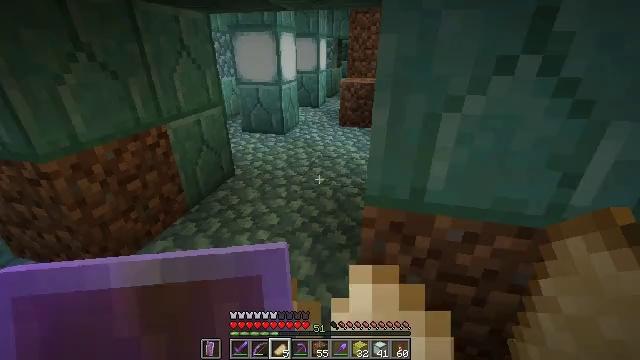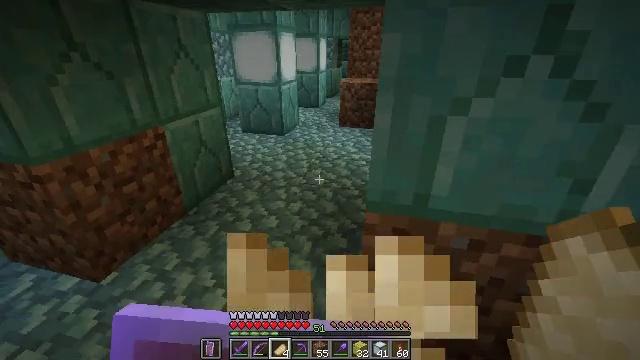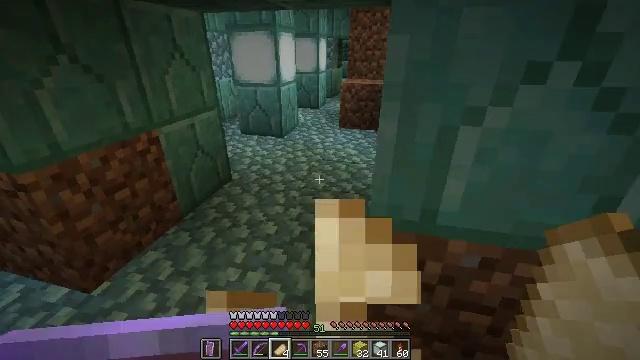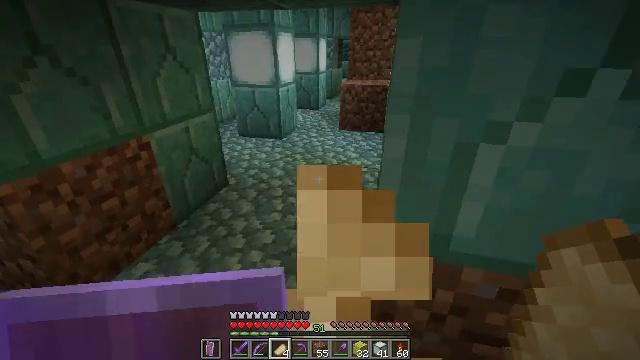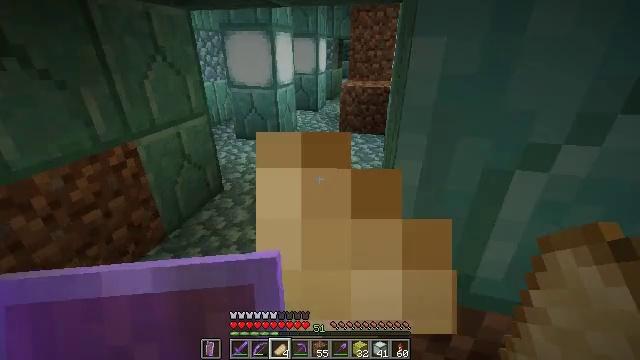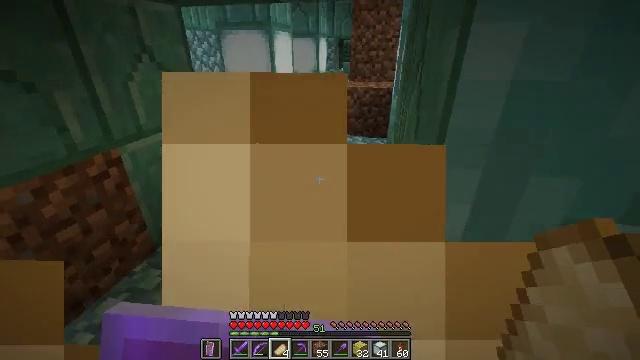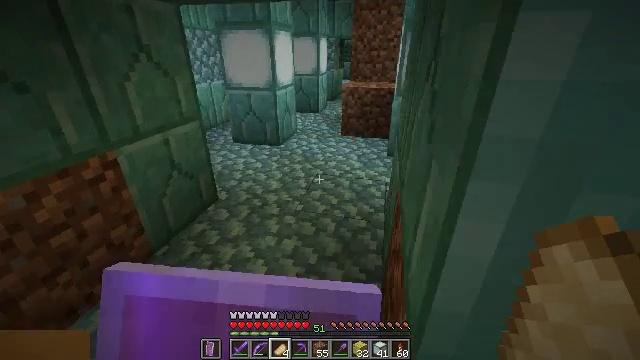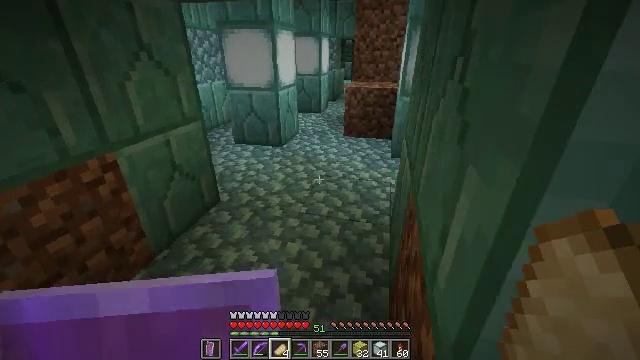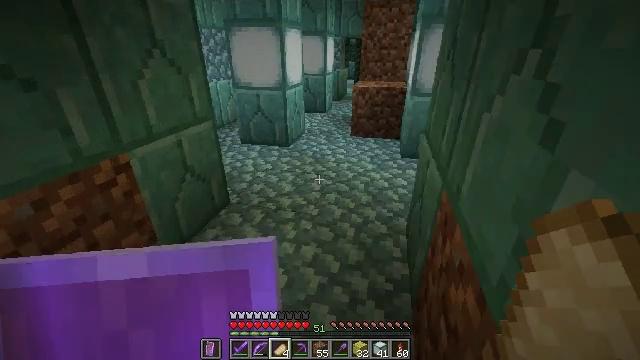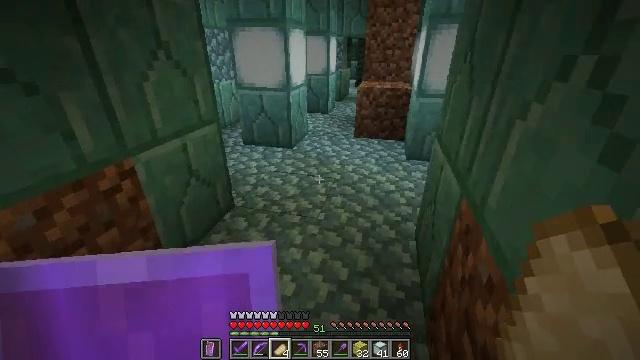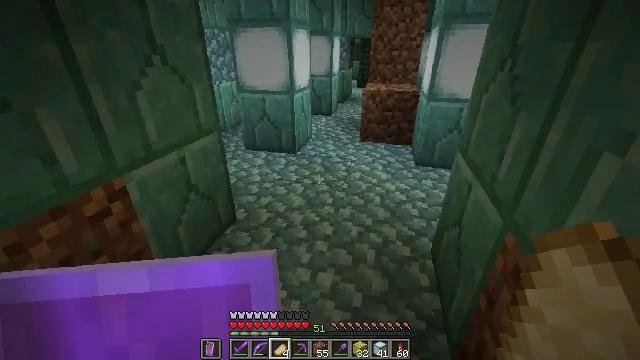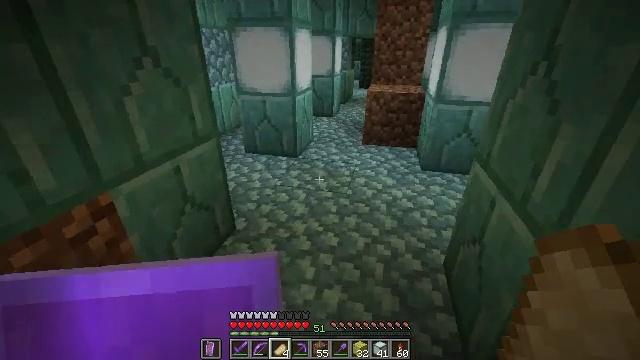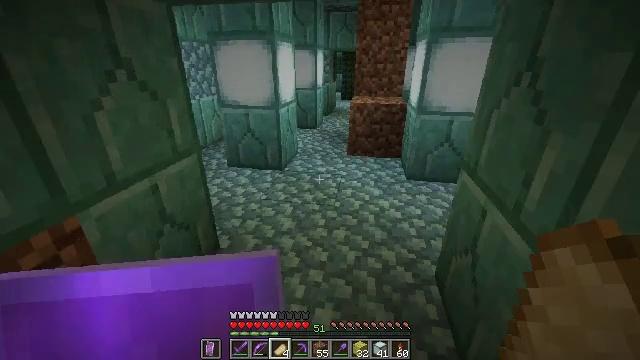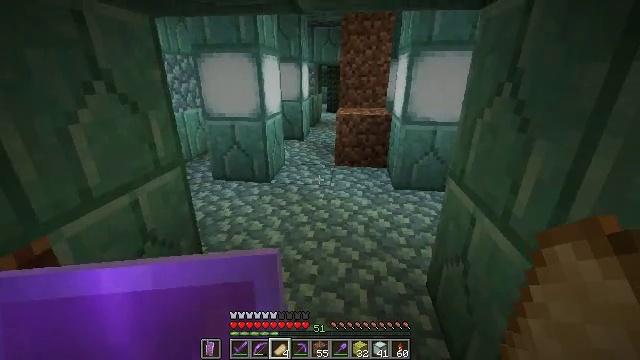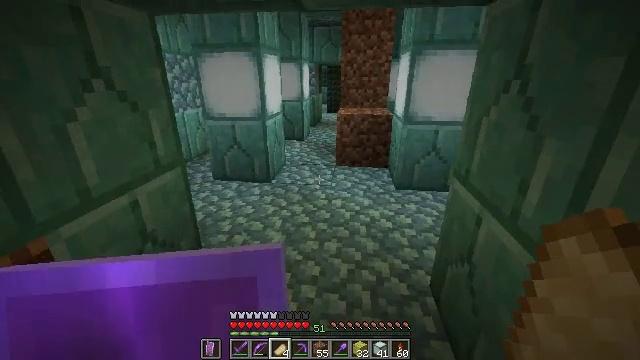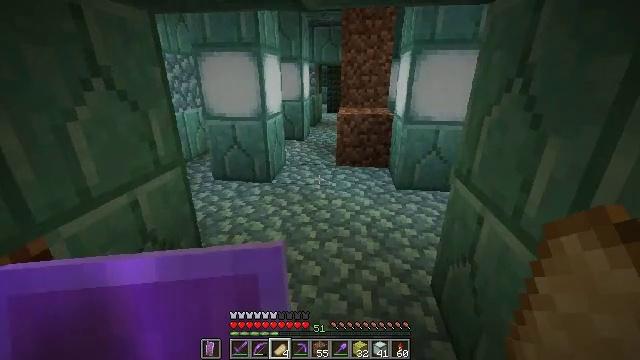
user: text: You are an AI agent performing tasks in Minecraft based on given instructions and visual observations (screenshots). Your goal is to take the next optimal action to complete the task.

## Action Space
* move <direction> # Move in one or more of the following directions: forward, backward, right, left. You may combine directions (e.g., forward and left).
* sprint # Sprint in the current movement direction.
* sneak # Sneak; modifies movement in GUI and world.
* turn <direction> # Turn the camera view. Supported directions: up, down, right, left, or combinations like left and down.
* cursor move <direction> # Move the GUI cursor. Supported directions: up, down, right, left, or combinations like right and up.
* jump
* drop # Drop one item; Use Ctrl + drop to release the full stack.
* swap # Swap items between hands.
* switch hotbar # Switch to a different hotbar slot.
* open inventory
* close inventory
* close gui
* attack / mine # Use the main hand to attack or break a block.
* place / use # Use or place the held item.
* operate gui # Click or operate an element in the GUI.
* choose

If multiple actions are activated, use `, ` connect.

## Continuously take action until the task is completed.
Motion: motion action
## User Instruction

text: craft item sponge
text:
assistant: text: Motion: move forward, use / place
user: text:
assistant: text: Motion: move forward, use / place
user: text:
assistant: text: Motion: move forward, use / place
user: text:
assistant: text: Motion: move forward, use / place
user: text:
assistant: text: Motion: move forward and move left, use / place
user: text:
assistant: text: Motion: move forward and move left, use / place
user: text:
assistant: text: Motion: move forward and move left
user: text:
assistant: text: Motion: move forward and move left
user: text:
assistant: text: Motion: move forward
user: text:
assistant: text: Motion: move forward
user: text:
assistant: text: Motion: no_op
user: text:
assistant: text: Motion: turn right and up
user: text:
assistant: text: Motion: turn right and up
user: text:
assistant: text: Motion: no_op
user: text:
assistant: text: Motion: no_op
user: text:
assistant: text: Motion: no_op
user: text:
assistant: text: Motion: move forward
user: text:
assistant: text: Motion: move forward
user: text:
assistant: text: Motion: move forward
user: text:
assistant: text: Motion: move forward
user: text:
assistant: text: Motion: move forward
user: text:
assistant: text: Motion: move forward and move left
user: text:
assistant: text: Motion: move forward and move left
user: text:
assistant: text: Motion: move forward and move left
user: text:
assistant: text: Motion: move forward and move left
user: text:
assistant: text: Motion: move forward and move left
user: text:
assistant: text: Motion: move forward, turn right and up
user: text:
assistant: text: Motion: move forward, turn right and up
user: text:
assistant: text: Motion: move forward, turn right and up
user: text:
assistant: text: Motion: turn right and up